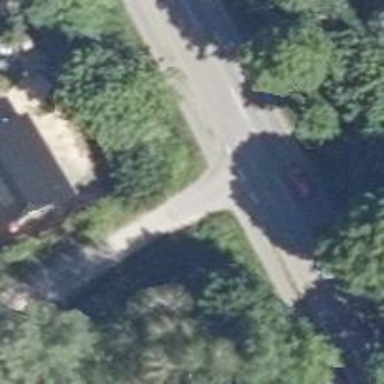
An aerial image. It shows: Road with "give way" sign.